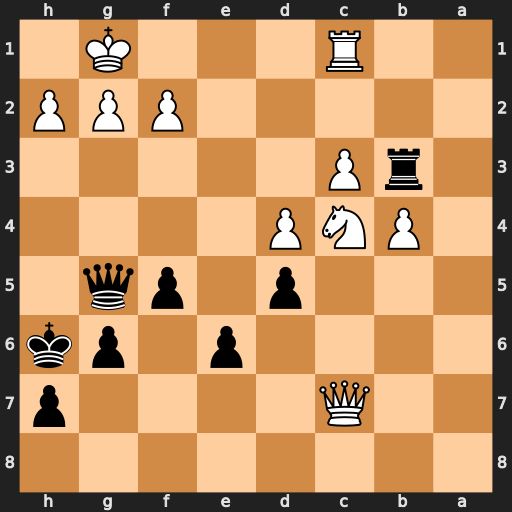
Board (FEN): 8/2Q4p/4p1pk/3p1pq1/1PNP4/1rP5/5PPP/2R3K1
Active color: b
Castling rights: -
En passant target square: -
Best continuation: Qxc1#